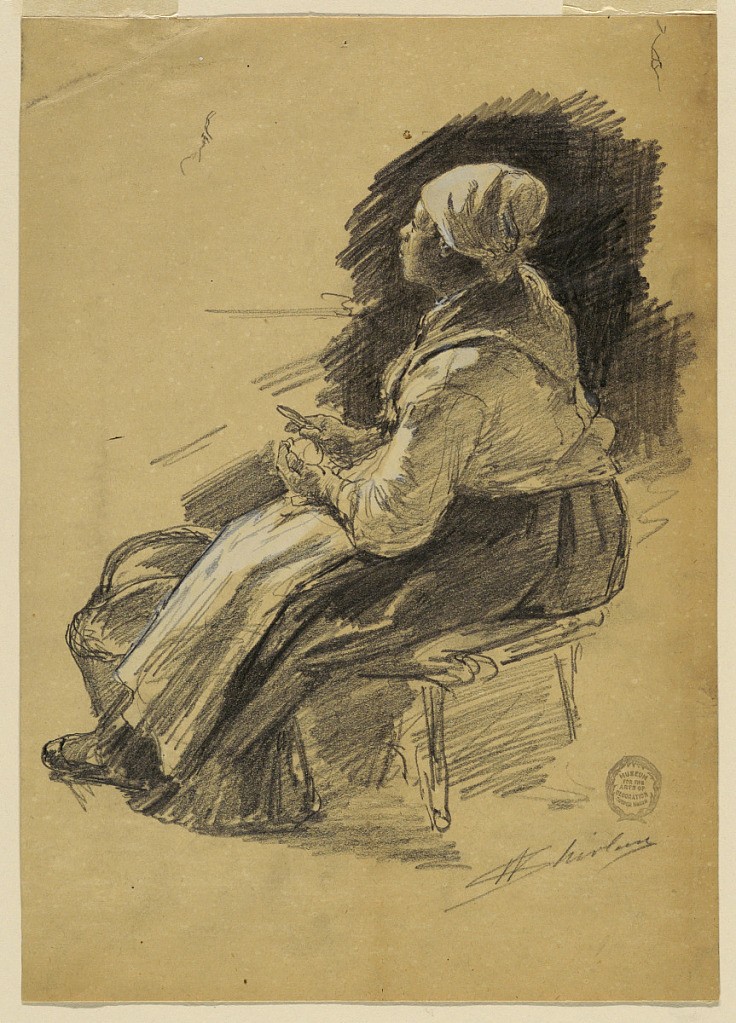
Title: Study of Woman Peeling Potatoes
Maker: Walter Shirlaw, American, b. Scotland, 1838–1909
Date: ca. 1875
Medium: Graphite with white heightening on light brown paper
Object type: Drawing
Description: The woman peeling potatoes is seated upon a chair and turned toward left. Shown in profile slightly from the left rear.